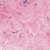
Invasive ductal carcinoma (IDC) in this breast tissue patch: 0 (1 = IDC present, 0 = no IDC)